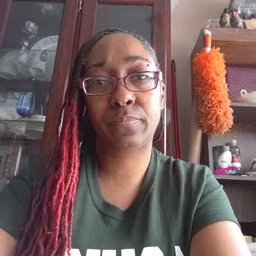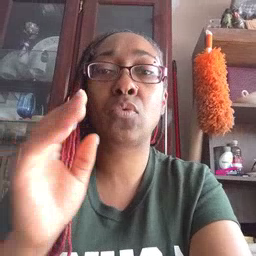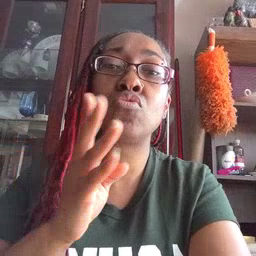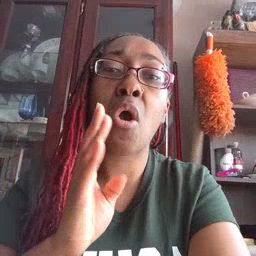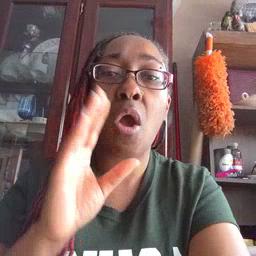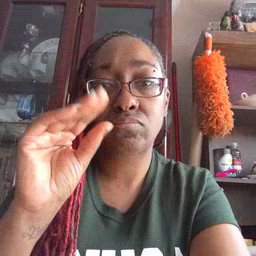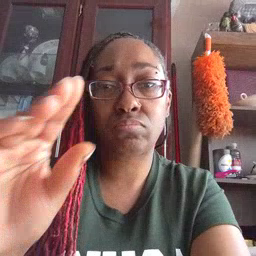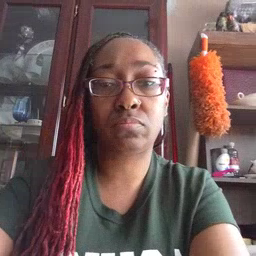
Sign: talk